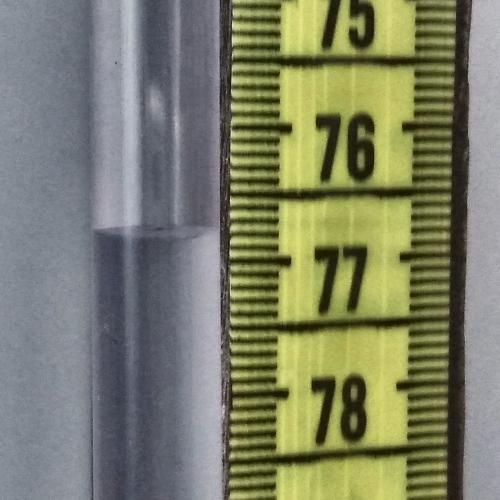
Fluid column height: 76.8 cm